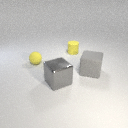
large gray rubber cube behind large gray metal cube